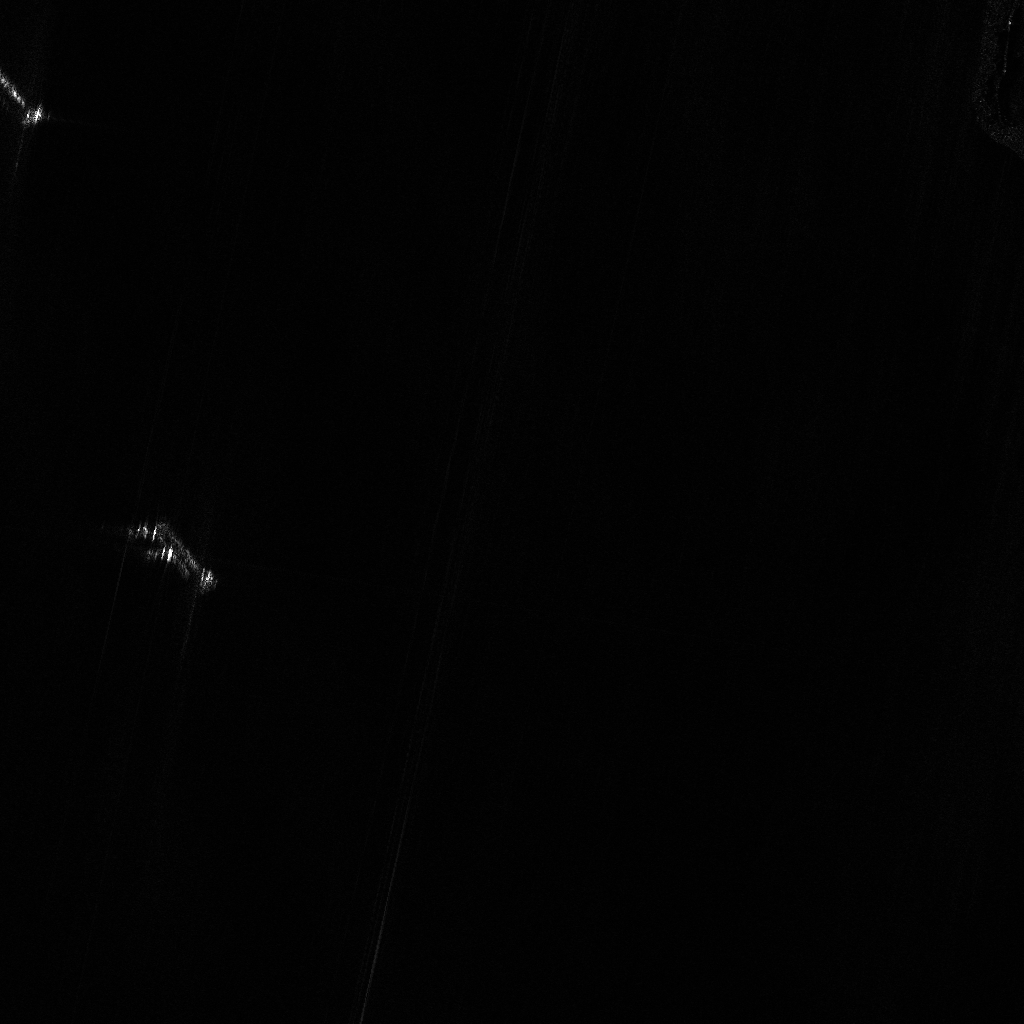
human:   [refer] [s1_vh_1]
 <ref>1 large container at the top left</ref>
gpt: <box>[[0, 8, 5, 11, 51]]</box>